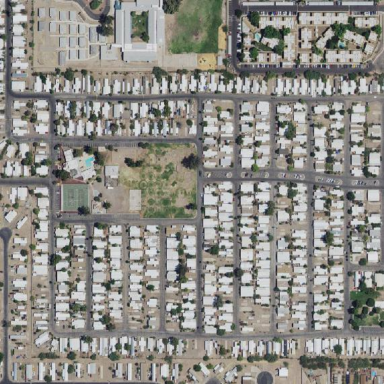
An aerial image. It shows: Residential area designated as trailer park.